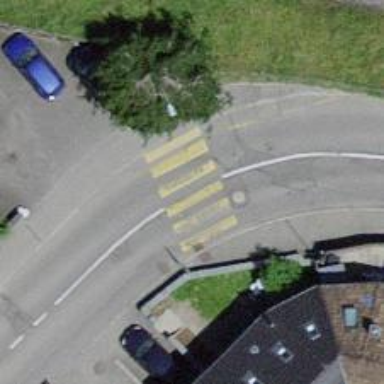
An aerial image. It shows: Marked crossing with zebra stripes on the road.